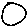
Label: circle